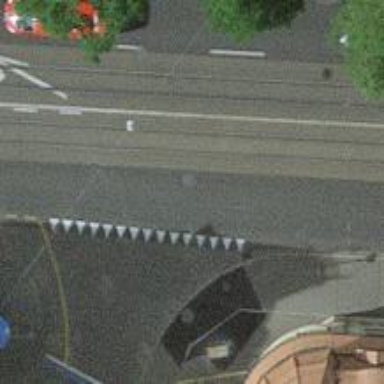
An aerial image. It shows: Tram level crossing on railway.